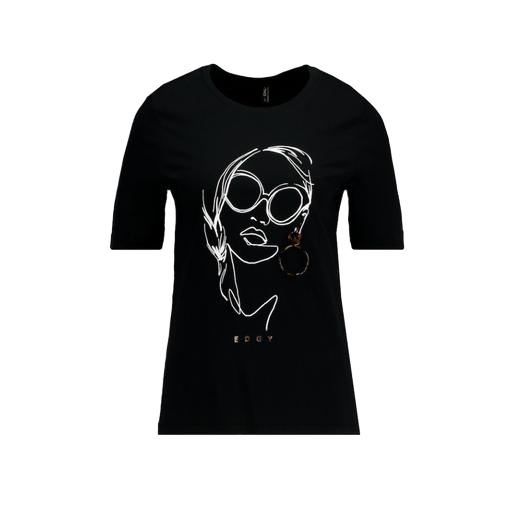
black woman print t-shirt, black plus size printed t-shirt only macy, black zoe t-shirt, white background